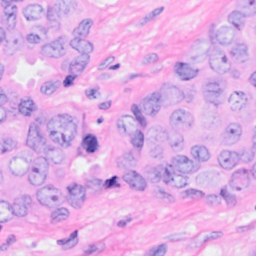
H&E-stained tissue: Breast